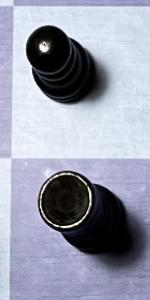
Label: Rook_Black